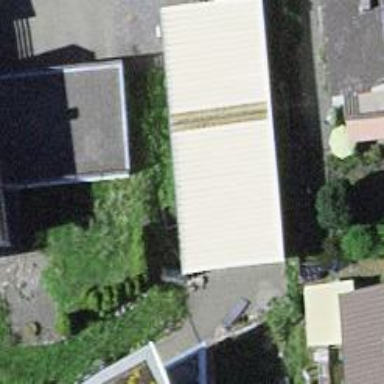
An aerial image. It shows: View of roof of building.